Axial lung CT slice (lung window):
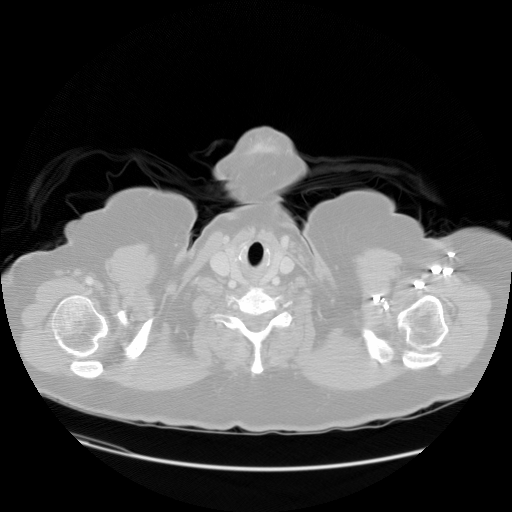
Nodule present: no